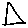
Label: triangle